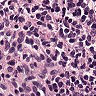
Metastatic tissue present: no